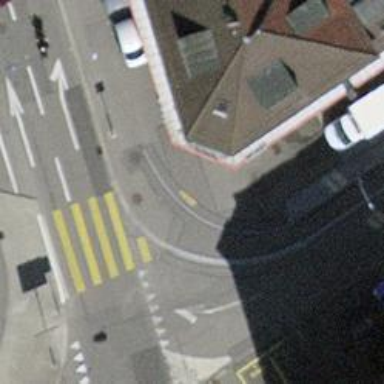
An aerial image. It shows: Kerb serving as barrier.